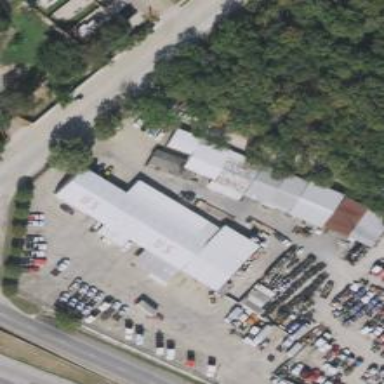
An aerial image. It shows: Car repair building.